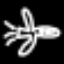
Label: airplane